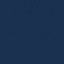
Land use / land cover class: SeaLake